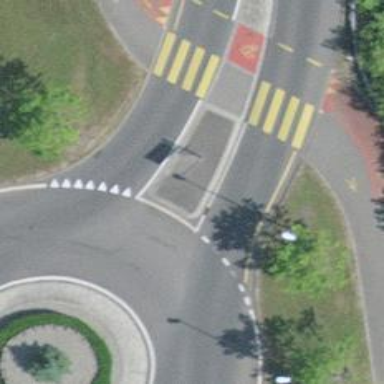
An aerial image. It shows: Road with "give way" sign.